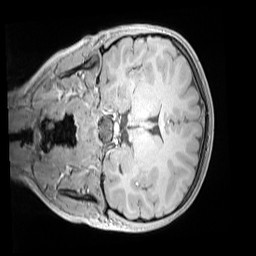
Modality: MP2RAGE
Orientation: coronal
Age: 9
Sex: female
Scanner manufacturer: siemens
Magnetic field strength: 3 T
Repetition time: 4 s
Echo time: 0.00303 s